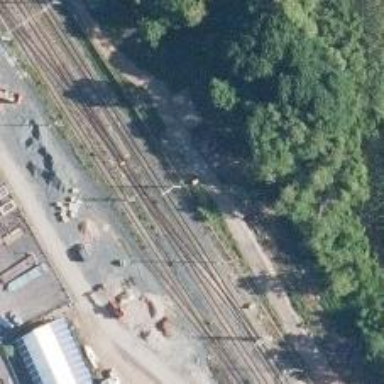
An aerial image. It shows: Railway signal.